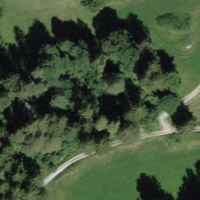
EUNIS habitat code: 43
Species observed at this site:
Clinopodium vulgare
Campanula rapunculoides
Centaurea scabiosa